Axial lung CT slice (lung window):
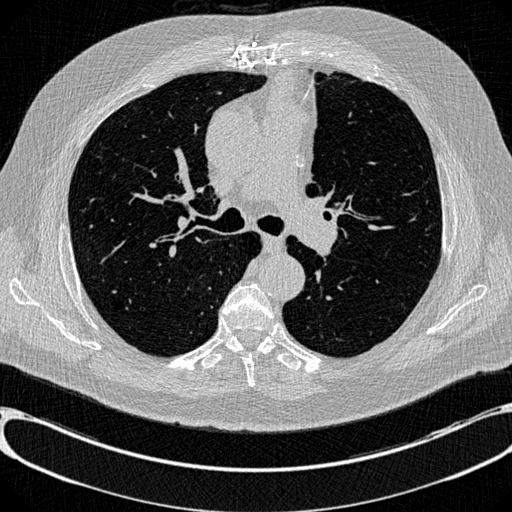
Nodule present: no